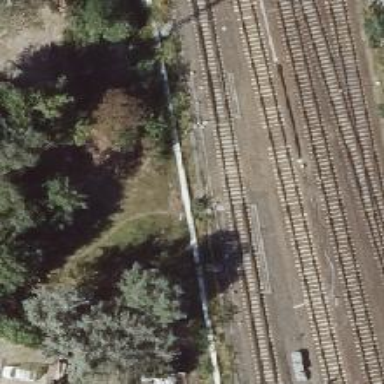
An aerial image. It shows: Railway switch with the turnout side on the left.